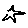
Label: star